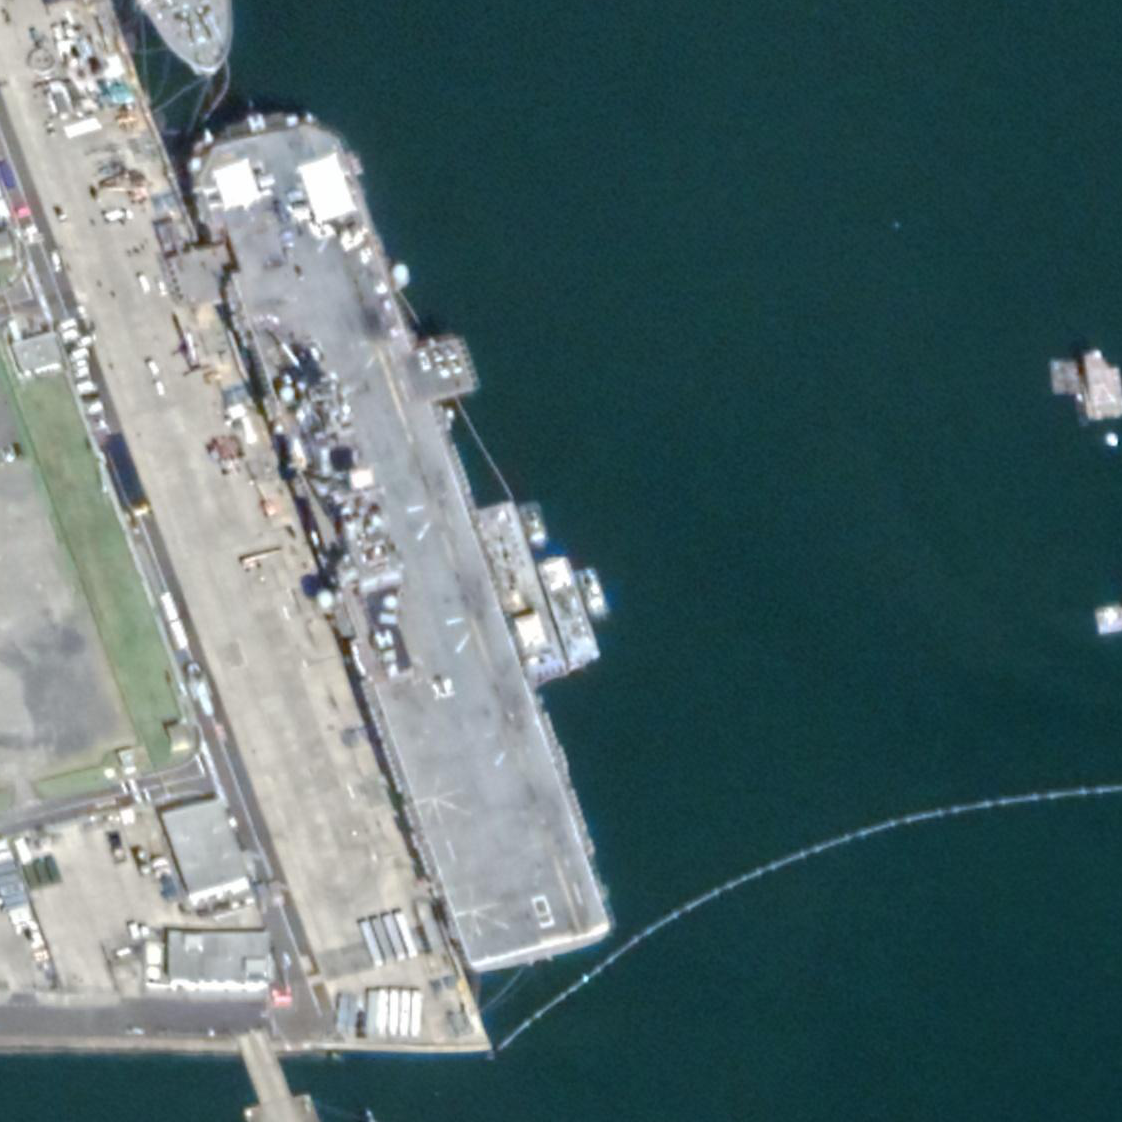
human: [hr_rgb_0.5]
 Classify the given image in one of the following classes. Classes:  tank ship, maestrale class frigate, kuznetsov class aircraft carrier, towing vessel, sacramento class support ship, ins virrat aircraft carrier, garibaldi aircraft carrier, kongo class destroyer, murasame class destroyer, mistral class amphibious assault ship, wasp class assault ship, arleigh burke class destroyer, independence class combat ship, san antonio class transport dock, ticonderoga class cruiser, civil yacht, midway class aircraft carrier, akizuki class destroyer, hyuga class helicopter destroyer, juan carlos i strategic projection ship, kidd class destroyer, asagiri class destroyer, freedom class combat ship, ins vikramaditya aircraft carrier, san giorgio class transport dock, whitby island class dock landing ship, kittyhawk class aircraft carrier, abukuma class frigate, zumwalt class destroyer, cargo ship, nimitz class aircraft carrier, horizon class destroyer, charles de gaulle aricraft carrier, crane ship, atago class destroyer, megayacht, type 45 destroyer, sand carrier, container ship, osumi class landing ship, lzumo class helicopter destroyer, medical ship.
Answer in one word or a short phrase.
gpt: Wasp class assault ship